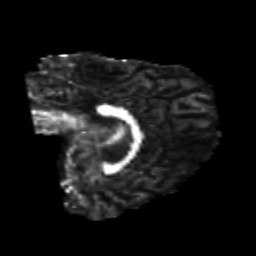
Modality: FA
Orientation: sagittal
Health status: healthy
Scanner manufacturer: philips
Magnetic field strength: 3 T
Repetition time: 6.964 s
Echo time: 0.092 s